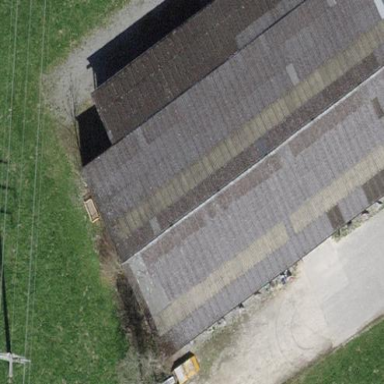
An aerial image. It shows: Building used for horse jumping sport.